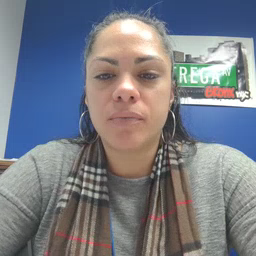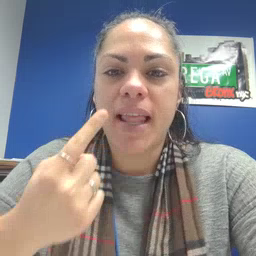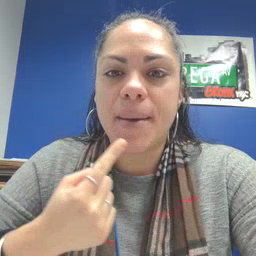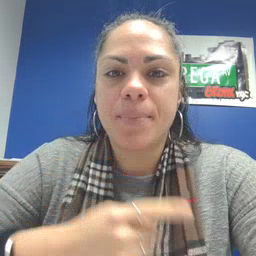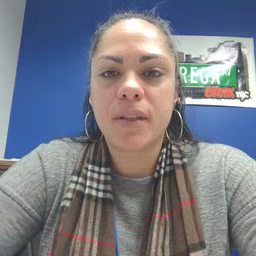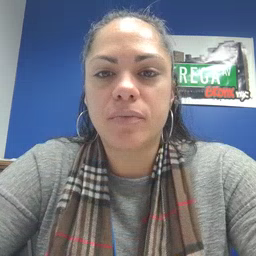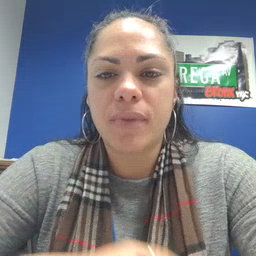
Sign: lips